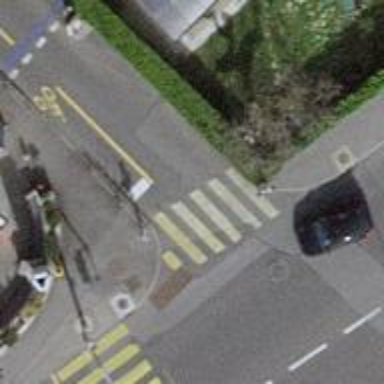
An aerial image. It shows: Asphalt road in residential area with opposite lane cycleway.